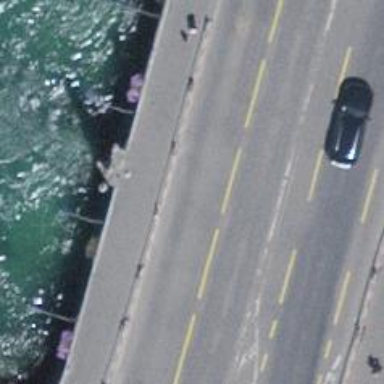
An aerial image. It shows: Bridge with beam structure.